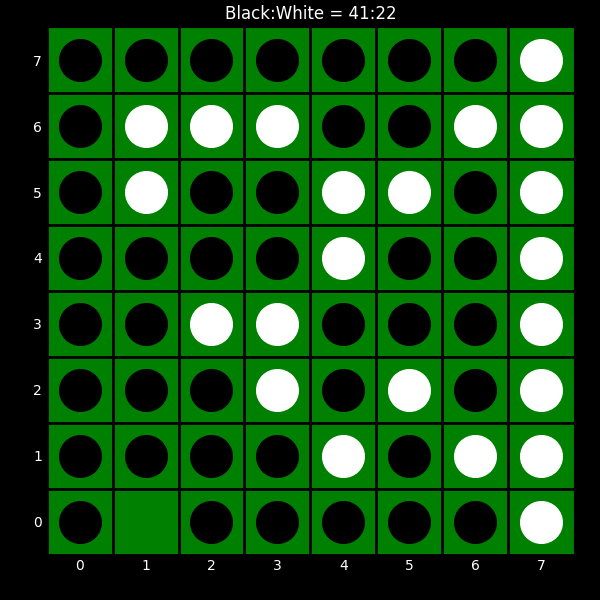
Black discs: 41
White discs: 22